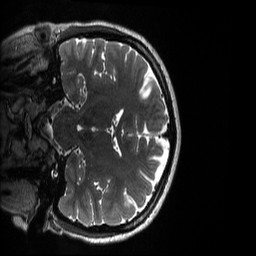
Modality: T2w
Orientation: coronal
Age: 25
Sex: female